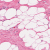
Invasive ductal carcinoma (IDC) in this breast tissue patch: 0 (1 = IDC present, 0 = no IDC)